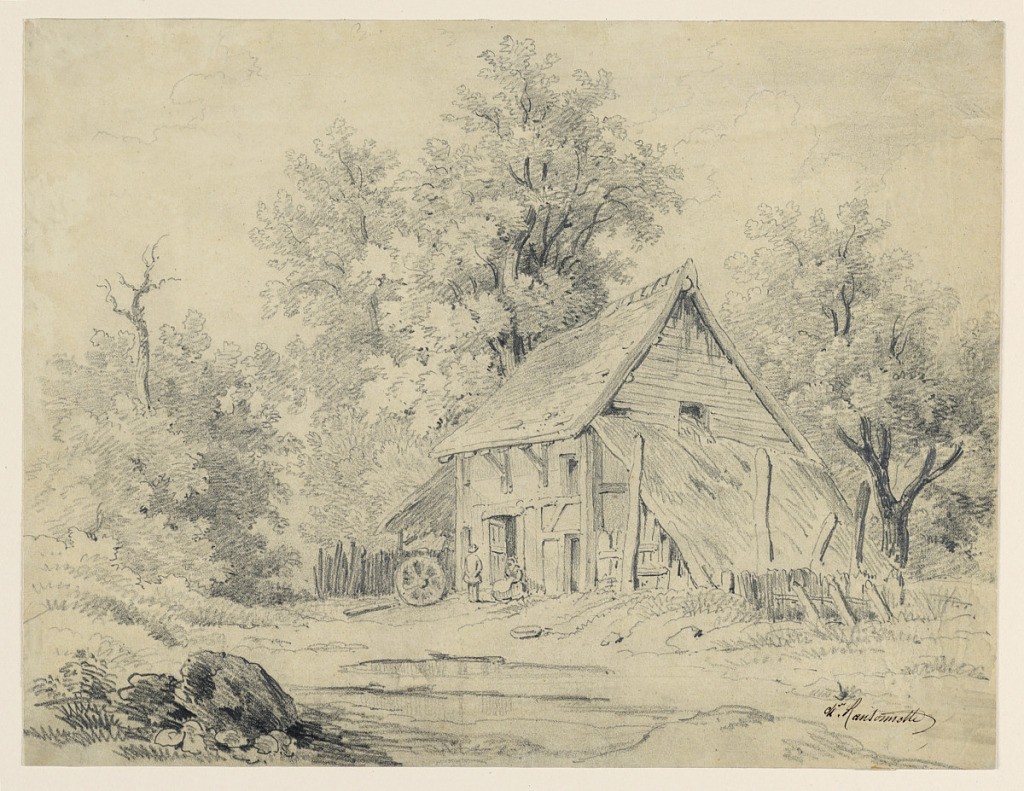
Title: Cottage Scene
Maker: Charles Nicolas Ransonnette, French, 1793 - 1877
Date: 1840
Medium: Graphite on tracing paper, mounted
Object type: Drawing
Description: A half-timber house at right, in a clearing. Woods in background. Woman is seated near open door of house; a man stands before her.